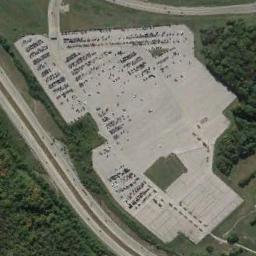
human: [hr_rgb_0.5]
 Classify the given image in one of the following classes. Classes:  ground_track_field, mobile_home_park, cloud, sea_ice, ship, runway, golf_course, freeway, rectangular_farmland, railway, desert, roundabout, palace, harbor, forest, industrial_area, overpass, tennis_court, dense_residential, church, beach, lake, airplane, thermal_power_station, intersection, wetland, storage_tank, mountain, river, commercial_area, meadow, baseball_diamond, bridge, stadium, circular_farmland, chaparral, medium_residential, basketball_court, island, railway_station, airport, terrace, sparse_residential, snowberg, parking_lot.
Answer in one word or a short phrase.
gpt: parking_lot